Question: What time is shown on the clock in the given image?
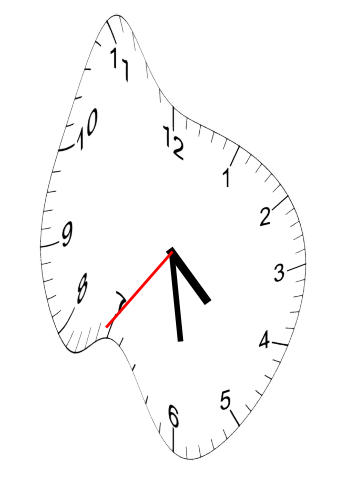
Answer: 04:28:36